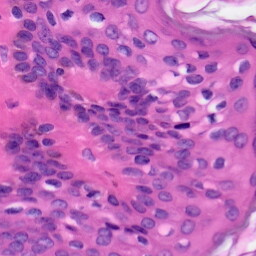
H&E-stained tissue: Skin